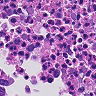
Metastatic tissue present: yes